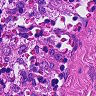
Metastatic tissue present: no